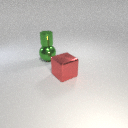
small green metal cylinder above large green metal sphere